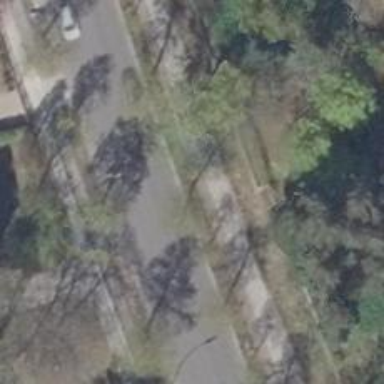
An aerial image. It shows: Avenue of deciduous broadleaved trees.